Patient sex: M
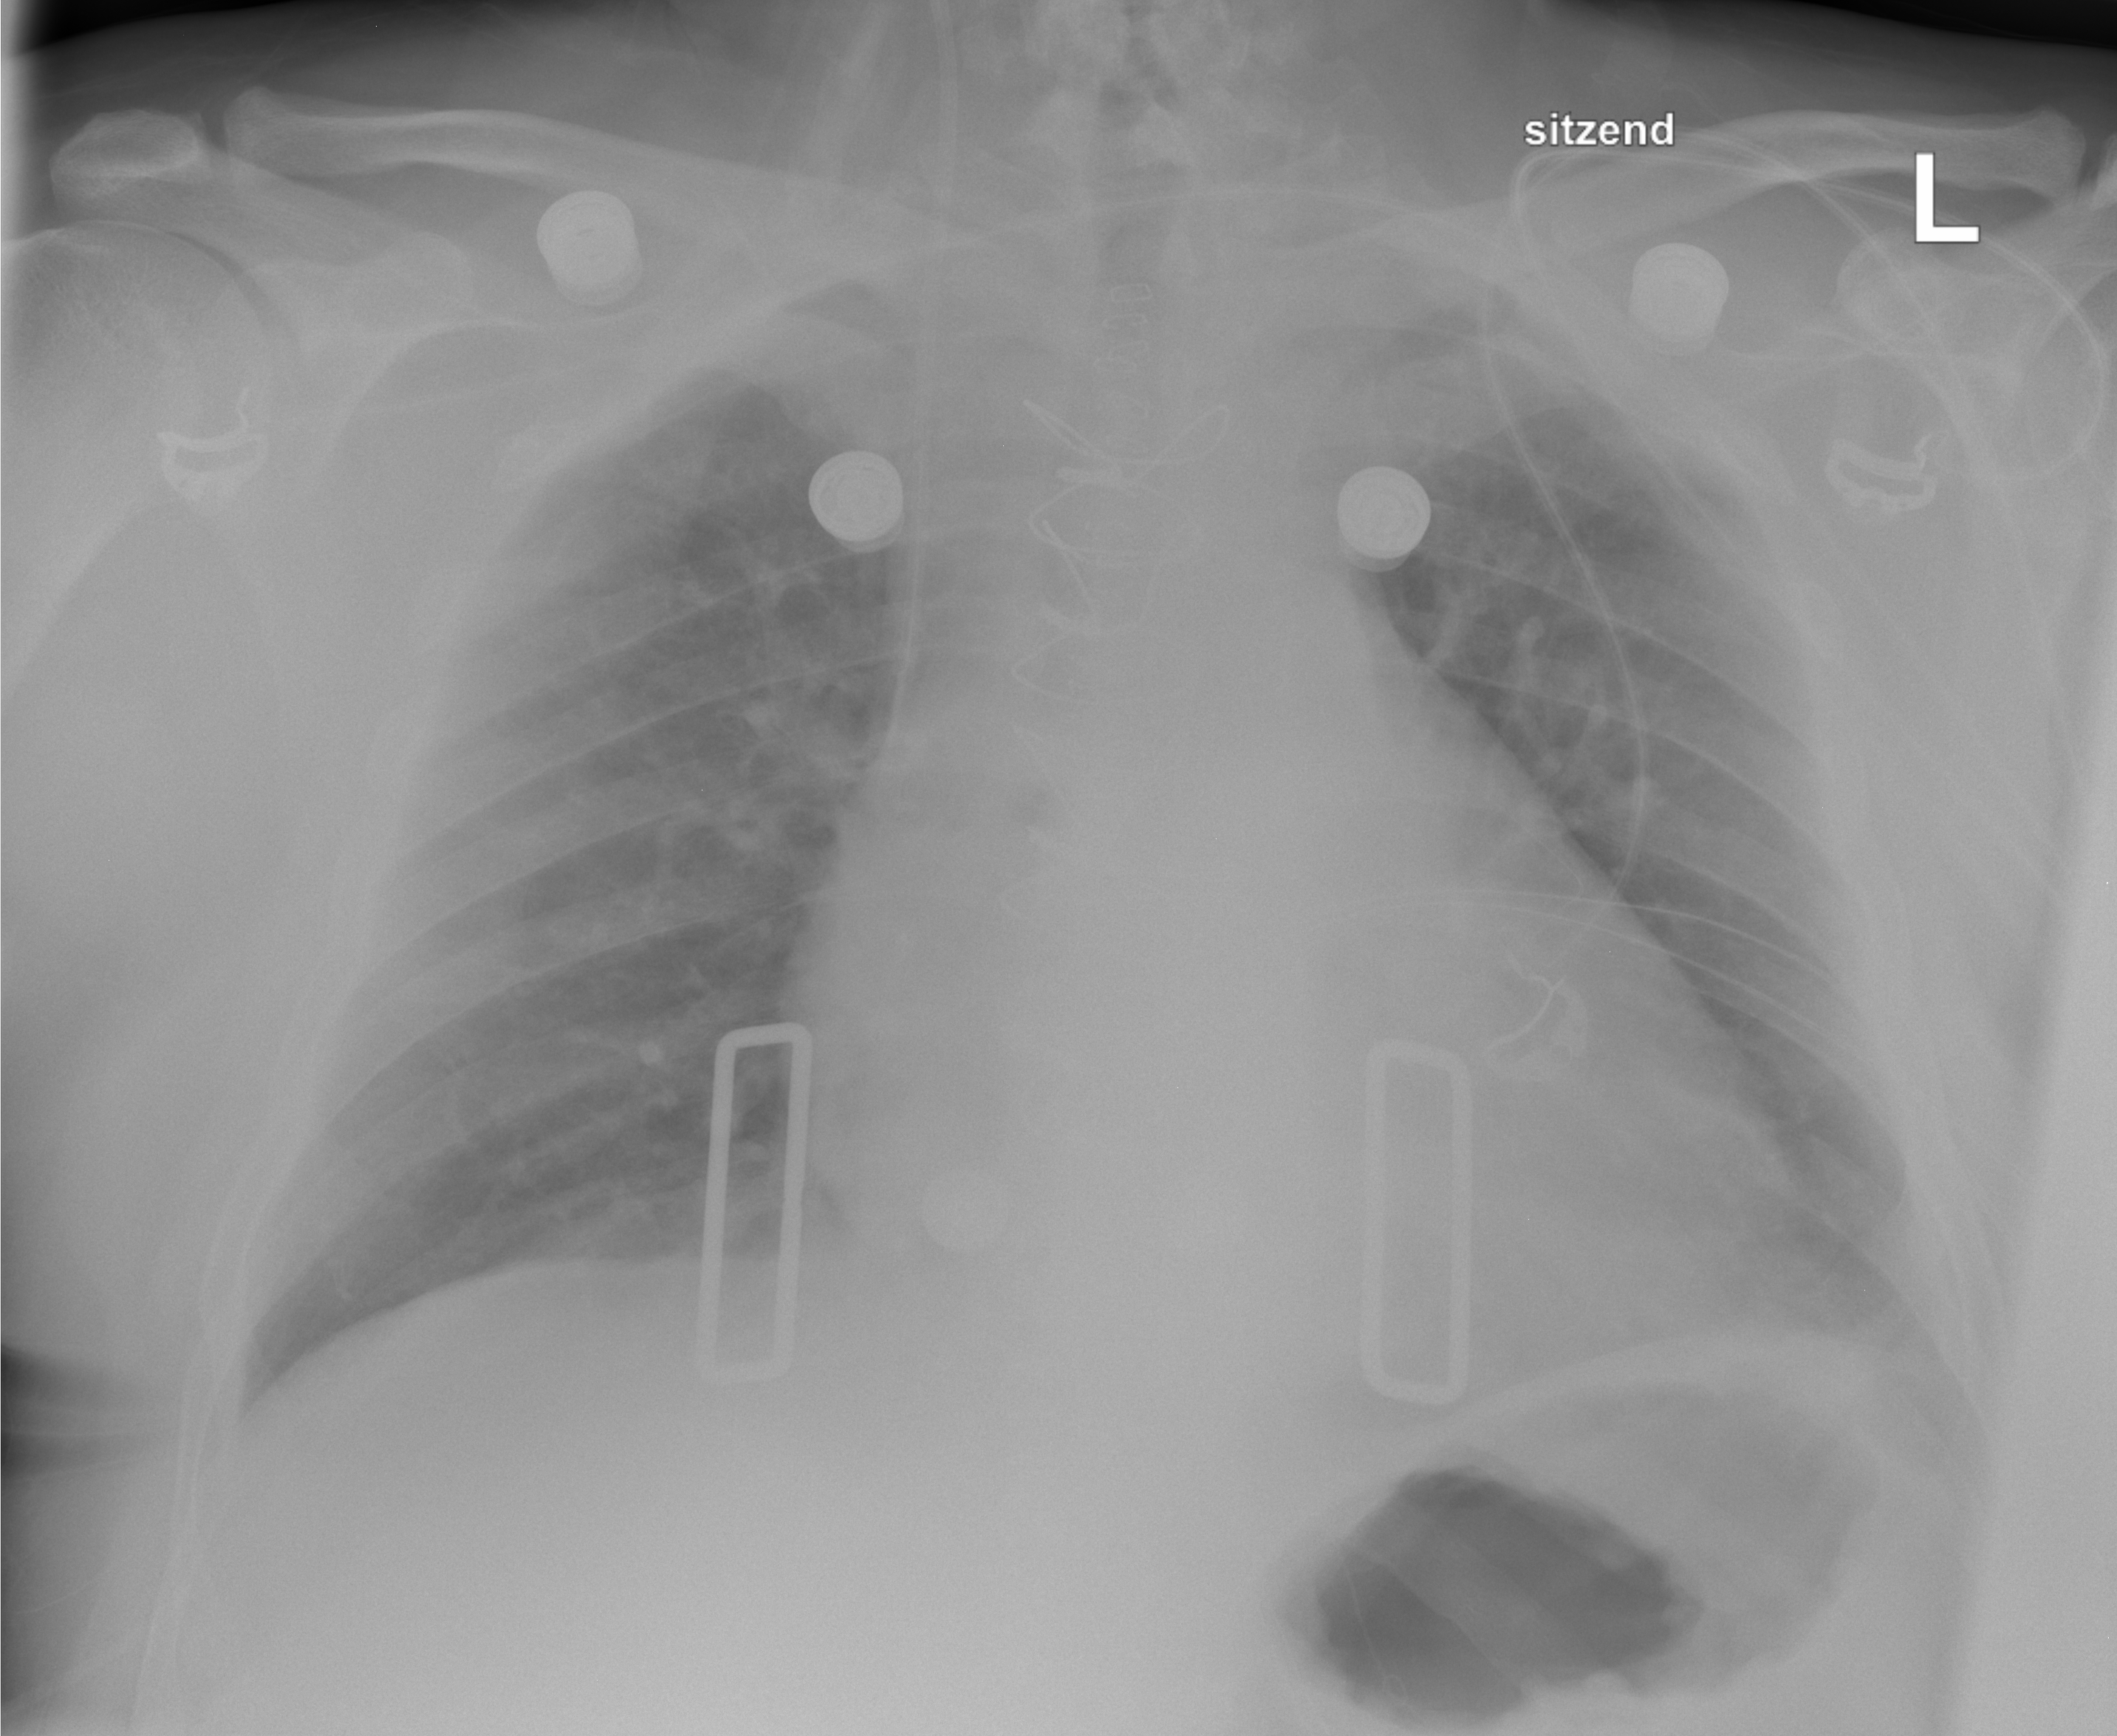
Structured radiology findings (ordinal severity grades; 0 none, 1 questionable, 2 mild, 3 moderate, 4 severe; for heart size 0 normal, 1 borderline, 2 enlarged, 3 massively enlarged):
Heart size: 2
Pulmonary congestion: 2
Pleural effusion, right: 0
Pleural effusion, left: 1
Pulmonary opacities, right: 0
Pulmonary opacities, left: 0
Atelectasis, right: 0
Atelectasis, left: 1